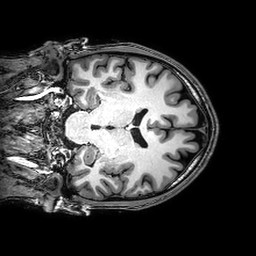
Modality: T1w
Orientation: coronal
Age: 27
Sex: male
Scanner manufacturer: philips
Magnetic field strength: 3 T
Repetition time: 0.008299 s
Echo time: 0.00382 s